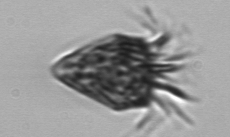
Label: Strombidium_morphotype2